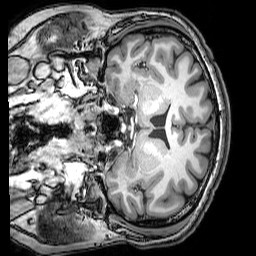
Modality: T1w
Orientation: coronal
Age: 23
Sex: male
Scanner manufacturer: philips
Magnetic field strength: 3 T
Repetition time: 0.008113 s
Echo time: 0.003709 s